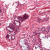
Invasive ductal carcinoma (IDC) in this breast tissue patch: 0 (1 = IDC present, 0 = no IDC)